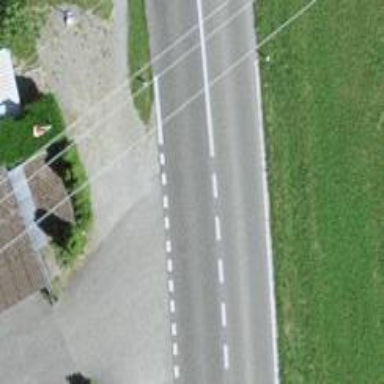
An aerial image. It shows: Primary road with asphalt surface.